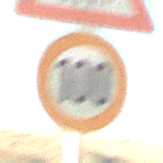
Verkehrszeichen: Geschwindigkeit100
Zusatzzeichen oben: ReiterLinks
Umgebung: Outdoor, Nature
Tageszeit: MorningAfternoon
Wetter: PartlyCloudy
Licht: Natural
Jahreszeit: NotSpecified
Kontrast: HighContrast